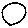
Label: circle